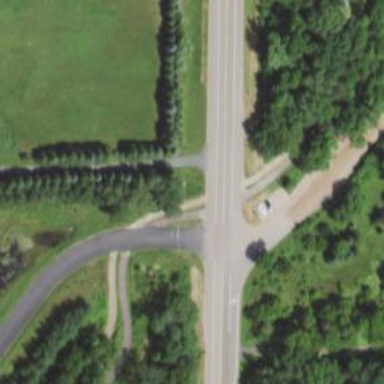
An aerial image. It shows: Asphalt cycleway crossing abandoned railway track. The crossing is unmarked.